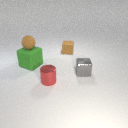
large green rubber cube to the left of small red metal cylinder